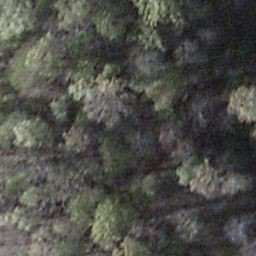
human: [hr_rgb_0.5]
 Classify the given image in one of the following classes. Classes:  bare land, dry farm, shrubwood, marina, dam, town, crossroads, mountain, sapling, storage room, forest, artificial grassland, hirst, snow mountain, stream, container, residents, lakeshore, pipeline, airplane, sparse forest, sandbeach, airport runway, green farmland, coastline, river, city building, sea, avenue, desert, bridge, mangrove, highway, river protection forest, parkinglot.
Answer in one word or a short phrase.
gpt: shrubwood